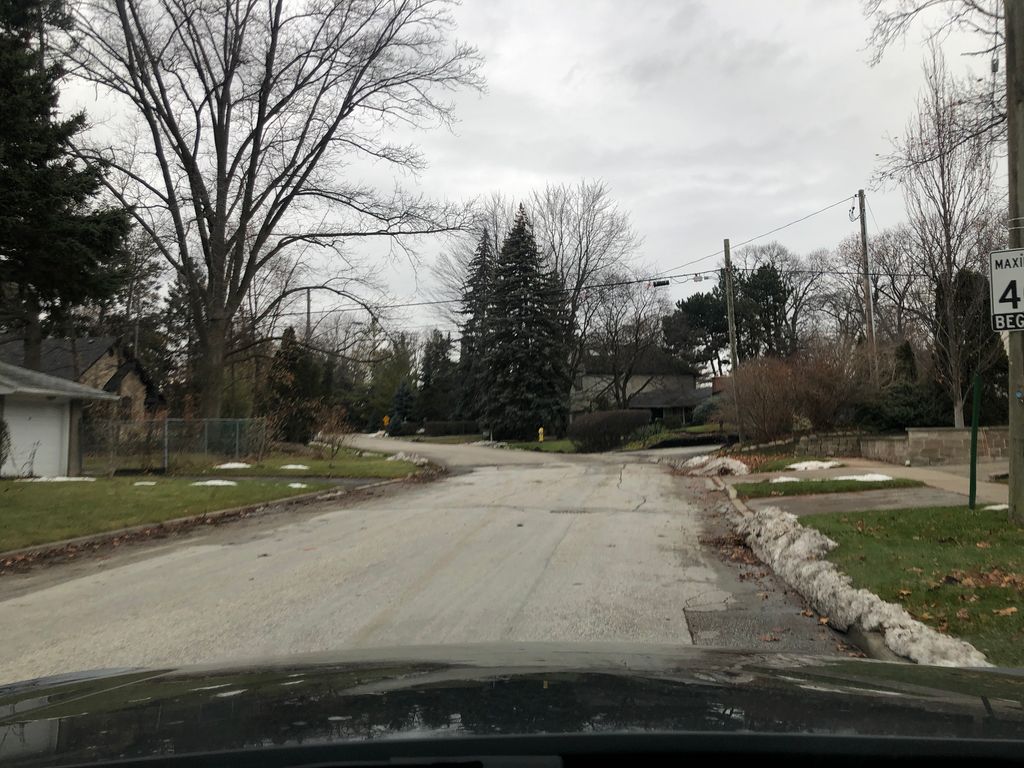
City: toronto